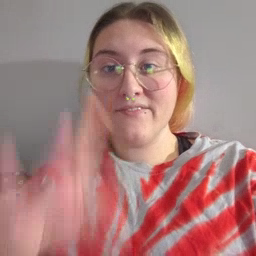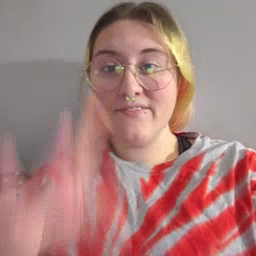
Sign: tomorrow